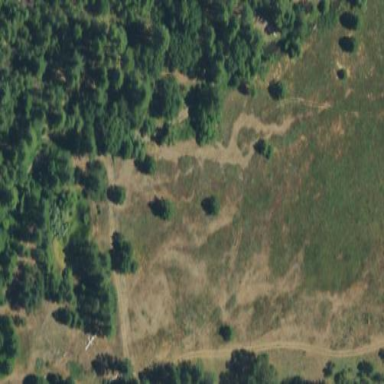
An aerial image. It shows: Wet meadow with wooded vegetation.